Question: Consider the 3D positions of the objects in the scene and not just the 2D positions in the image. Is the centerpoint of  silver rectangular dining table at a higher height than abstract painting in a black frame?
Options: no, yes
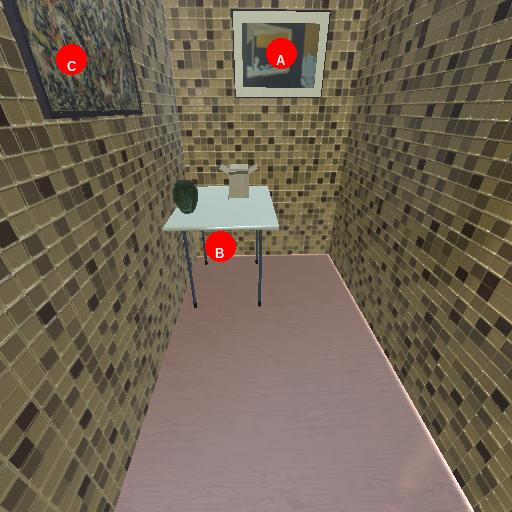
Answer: no